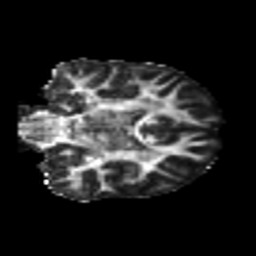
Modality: FA
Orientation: coronal
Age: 22
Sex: female
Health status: healthy
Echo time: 0.074 s